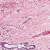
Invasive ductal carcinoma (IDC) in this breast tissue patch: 0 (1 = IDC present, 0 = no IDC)